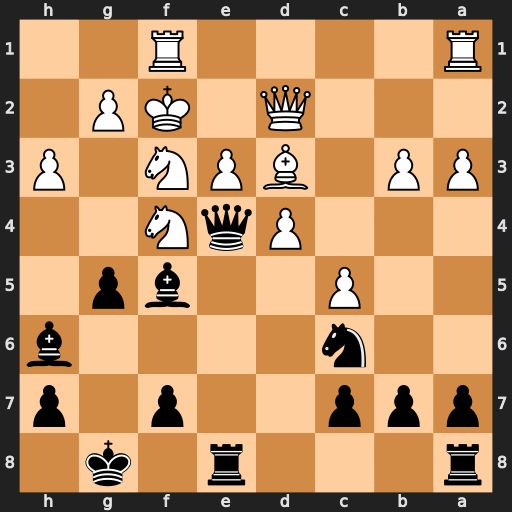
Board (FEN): r3r1k1/ppp2p1p/2n4b/2P2bp1/3PqN2/PP1BPN1P/3Q1KP1/R4R2
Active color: b
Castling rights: -
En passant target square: -
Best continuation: gxf4 Bxe4 fxe3+ Kg1 exd2